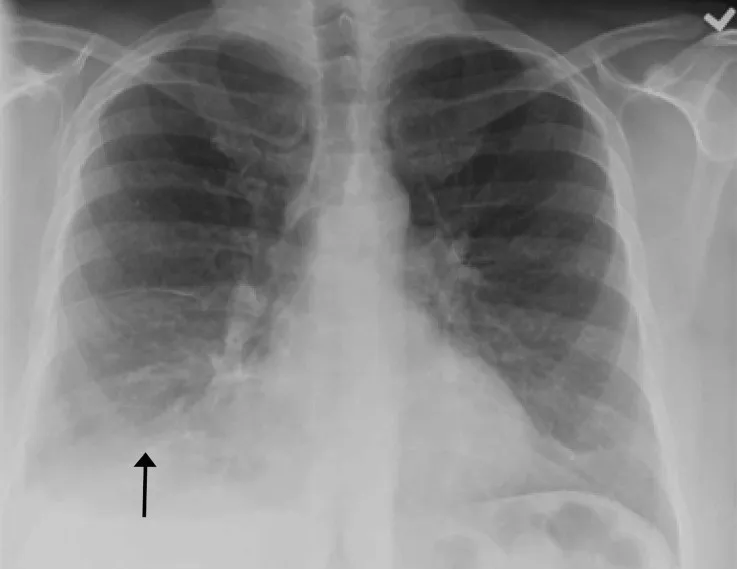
Chest X-ray showing recurrence of pleural effusion ten days later.
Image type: radiology (x_ray)